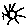
Label: sun